Question: I'm using JExpand and allow me to expand additional rows in a table.
I'd like these expandable rows to include additional columns compared to the original table.
The code for the table I'm using is : Example Fiddle : <URL>
'''
<body>
<table id="results" >
<tr>
<th>Select</th>
<th>Population</th>
<th>Area</th>
<th>Official languages</th>
<th>Other</th>
</tr>
<tr>
<td><select name='mode[]' class='mode' /><option value='0:0'></option><option value='1:0'>View</option><option value='2:0'>Additional</option></select></td>
<td>306,939,000</td>
<td>9,826,630 km2</td>
<td>English</td>
<td>English</td>
</tr>
<tr style="background-color:#FFF"> <!-- hidden -->
<td><b>Additional Settings</b></td>
<td>306,939,000</td>
<td>9,826,630 km2</td>
<td>English</td>
<td>English</td>
</tr> <!-- hidden -->
<tr>
<td><select name='mode[]' class='mode' /><option value='0:0'></option><option value='1:0'>View</option><option value='2:0'>Additional</option></select></td>
<td>306,939,000</td>
<td>9,826,630 km2</td>
<td>English</td>
<td>English</td>
</tr>
<tr style="background-color:#FFF"> <!-- hidden -->
<td><b>Additional Settings</b></td>
<td>306,939,000</td>
<td>9,826,630 km2</td>
<td>English</td>
<td>English</td>
</tr> <!-- hidden -->
<tr>
<td><select name='mode[]' class='mode' /><option value='0:0'></option><option value='1:0'>View</option><option value='2:0'>Additional</option></select></td>
<td>306,939,000</td>
<td>9,826,630 km2</td>
<td>English</td>
<td>English</td>
</tr>
<tr style="background-color:#FFF"> <!-- hidden -->
<td><b>Additional Settings</b></td>
<td>306,939,000</td>
<td>9,826,630 km2</td>
<td>English</td>
<td>English</td>
</tr> <!-- hidden -->
</table>
</body>
'''
What I currently have is shown below. When you select additional the row is shown and it has the same number of columns as the original table. This can bee seen in the red highlight.
What I would like is to have more columns in the expanded rows as can be seen in the yellow highlight example...

Any idea how I can do this? The expandable rows may include table text fields, dropdown lists etc..
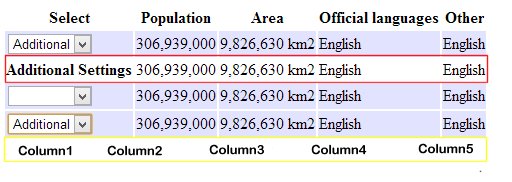
Answer: When I had a similar requirement I used <URL>